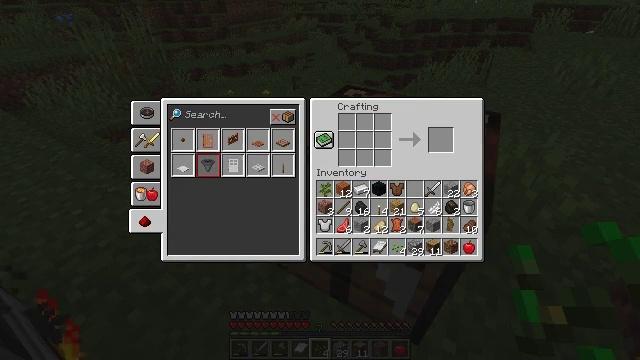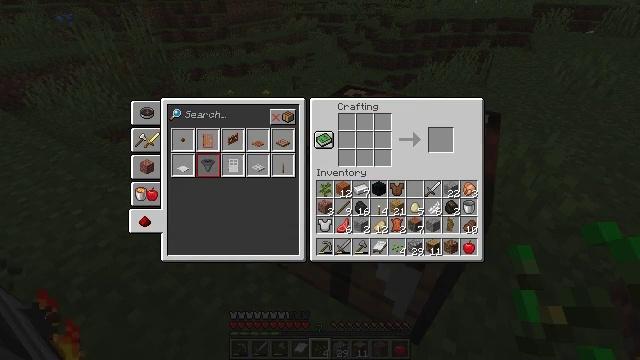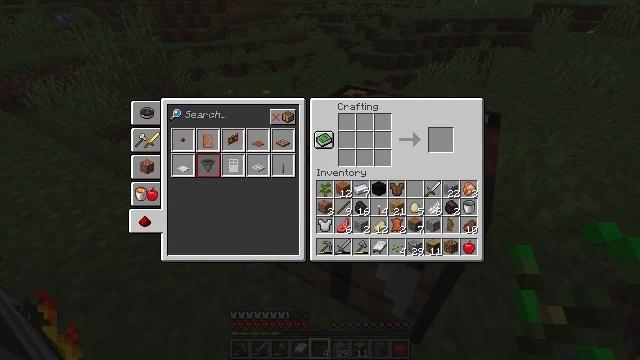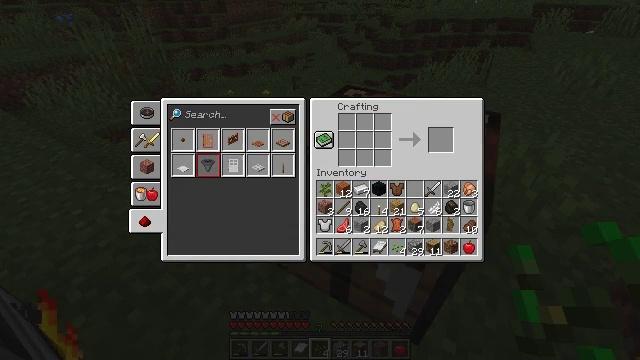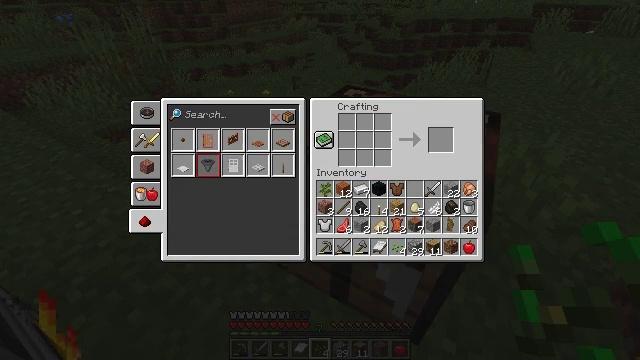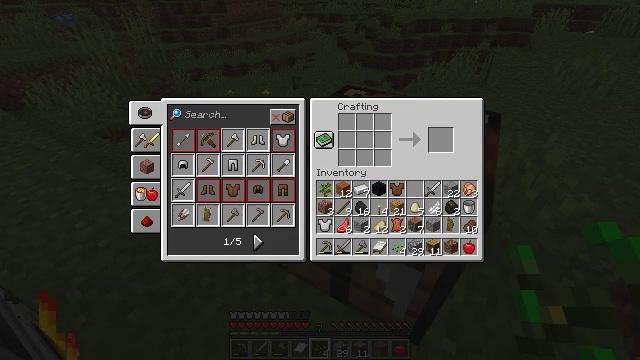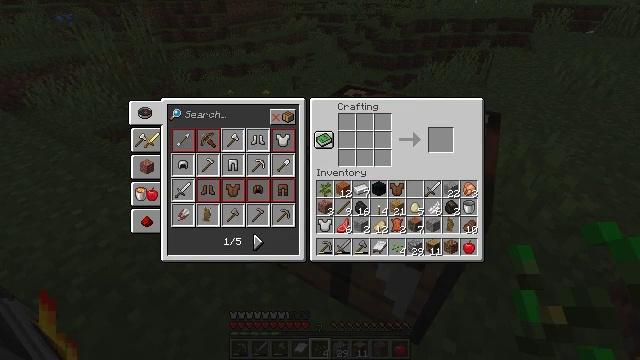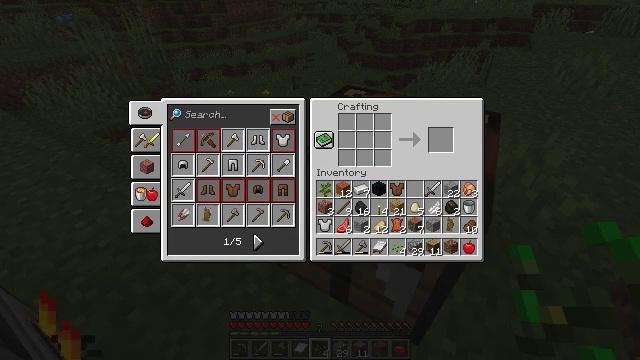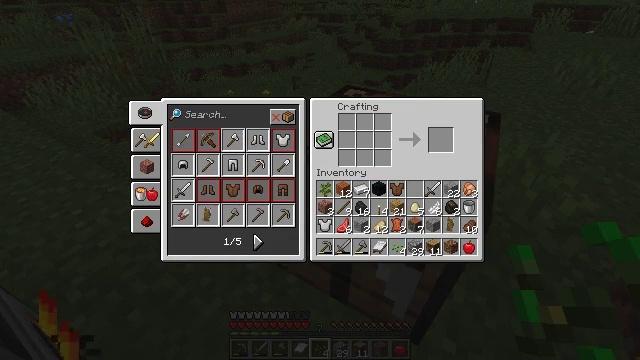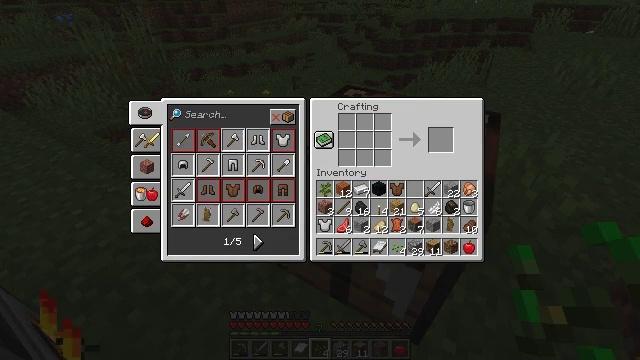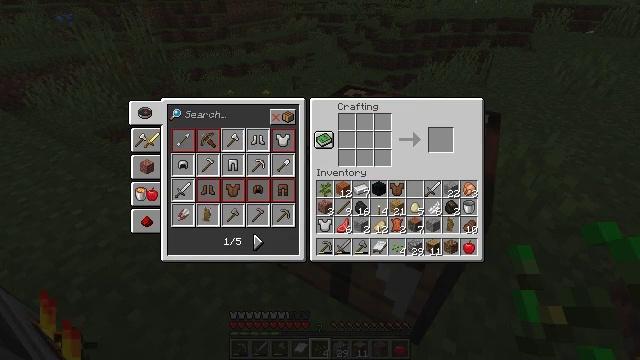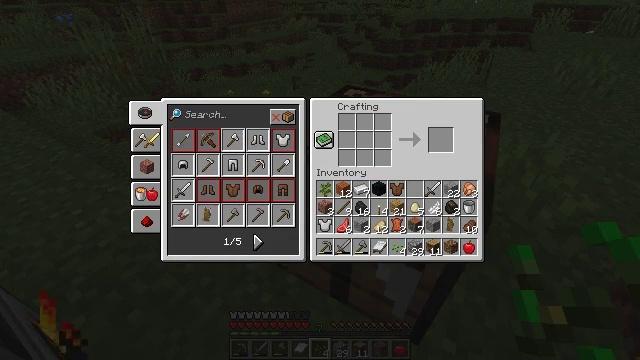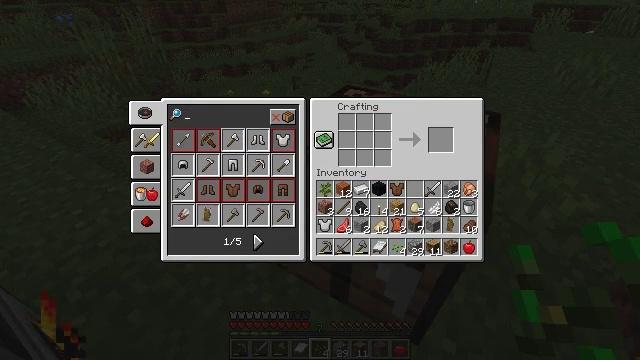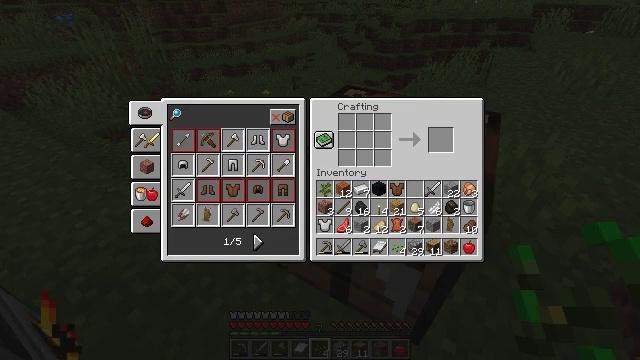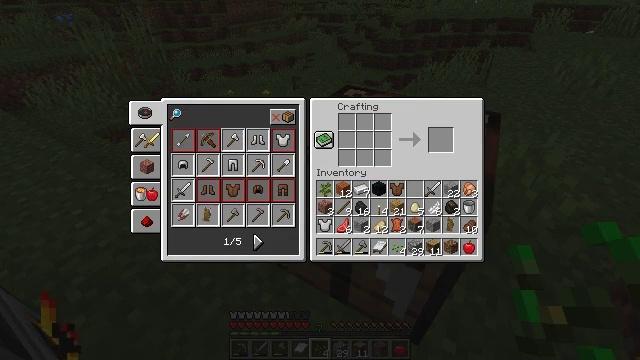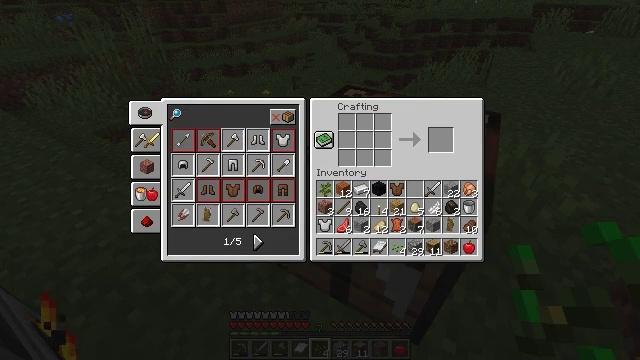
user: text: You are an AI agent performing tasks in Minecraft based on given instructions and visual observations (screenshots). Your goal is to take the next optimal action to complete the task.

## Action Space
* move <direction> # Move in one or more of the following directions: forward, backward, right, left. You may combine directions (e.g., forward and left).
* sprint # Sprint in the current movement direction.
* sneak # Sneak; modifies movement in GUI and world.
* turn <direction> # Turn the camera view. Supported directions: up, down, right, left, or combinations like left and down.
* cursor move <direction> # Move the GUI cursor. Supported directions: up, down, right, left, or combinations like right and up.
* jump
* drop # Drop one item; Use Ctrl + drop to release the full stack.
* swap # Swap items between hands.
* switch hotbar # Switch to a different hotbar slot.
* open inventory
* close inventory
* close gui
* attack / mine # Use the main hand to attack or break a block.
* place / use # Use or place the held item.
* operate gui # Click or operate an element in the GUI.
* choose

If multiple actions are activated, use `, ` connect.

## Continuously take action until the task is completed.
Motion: motion action
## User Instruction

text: Prepare to craft a campfire with the required materials.
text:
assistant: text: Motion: no_op
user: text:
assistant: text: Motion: no_op
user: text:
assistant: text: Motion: no_op
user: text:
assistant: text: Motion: no_op
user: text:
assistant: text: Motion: operate gui
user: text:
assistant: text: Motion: operate gui
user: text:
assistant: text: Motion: operate gui
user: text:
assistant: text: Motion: cursor move right
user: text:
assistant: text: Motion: cursor move right
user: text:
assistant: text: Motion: no_op
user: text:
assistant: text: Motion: no_op
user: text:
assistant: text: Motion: operate gui
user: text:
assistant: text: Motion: operate gui
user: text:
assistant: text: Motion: operate gui
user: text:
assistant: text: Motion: no_op
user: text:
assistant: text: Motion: no_op
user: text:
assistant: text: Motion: no_op
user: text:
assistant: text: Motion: no_op
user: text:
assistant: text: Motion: move left
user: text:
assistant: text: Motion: move left
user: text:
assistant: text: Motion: move left
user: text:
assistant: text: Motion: no_op
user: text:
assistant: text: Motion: no_op
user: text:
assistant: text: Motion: no_op
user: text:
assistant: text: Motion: no_op
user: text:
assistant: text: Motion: no_op
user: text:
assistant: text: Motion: cursor move down
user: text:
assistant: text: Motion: cursor move down
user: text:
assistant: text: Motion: cursor move down
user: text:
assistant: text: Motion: no_op